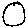
Label: circle